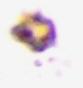
Label: Detritus